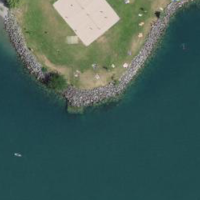
EUNIS habitat code: 14
Species observed at this site:
Chroicocephalus ridibundus
Podiceps grisegena
Rissa tridactyla
Larus michahellis